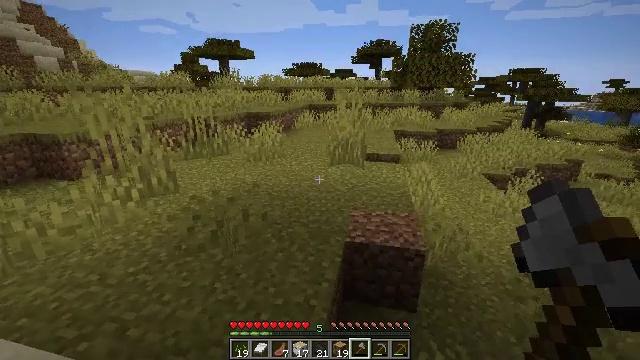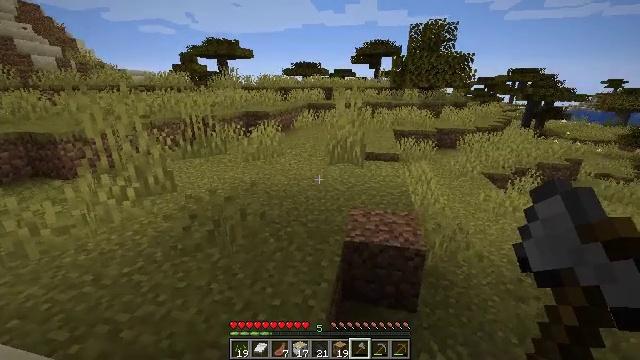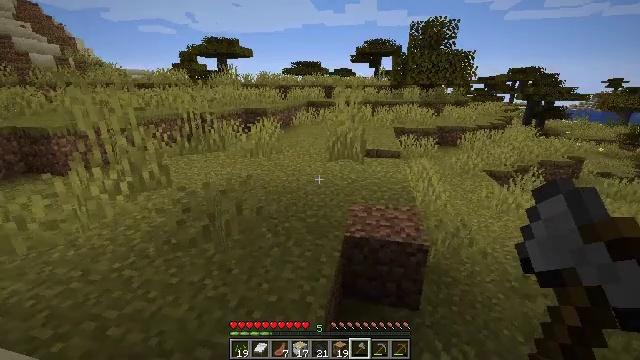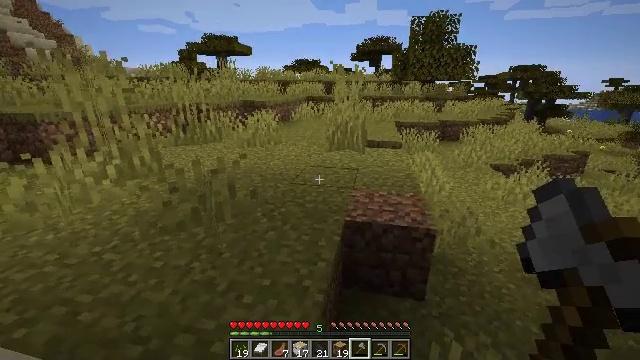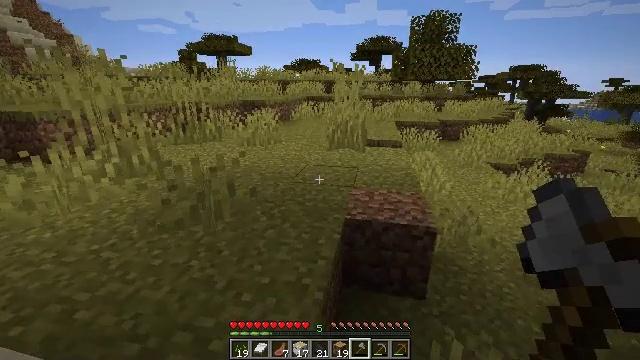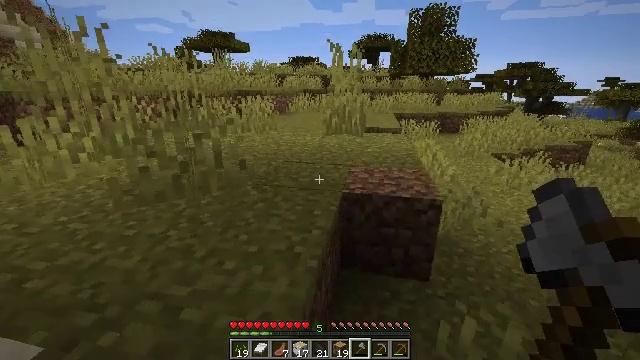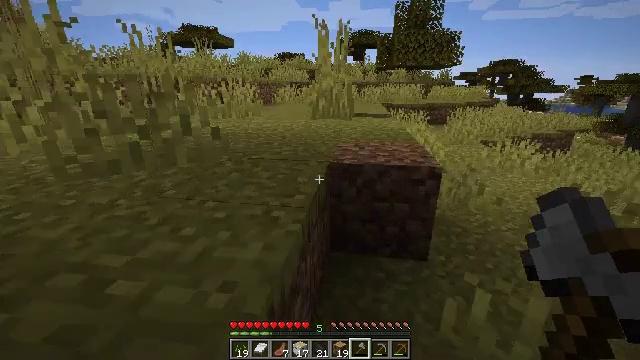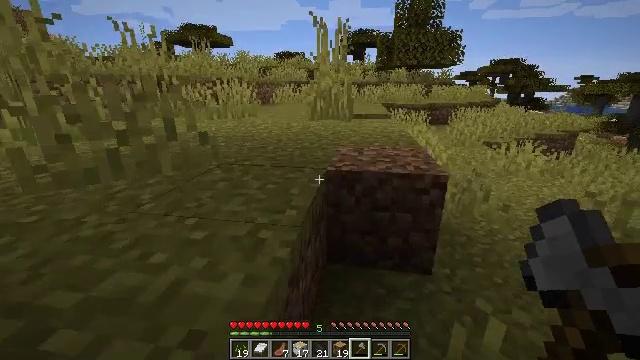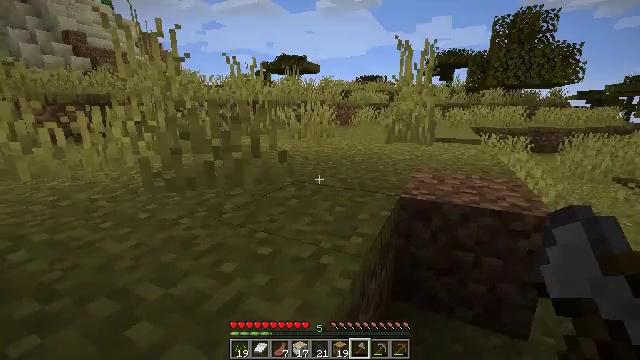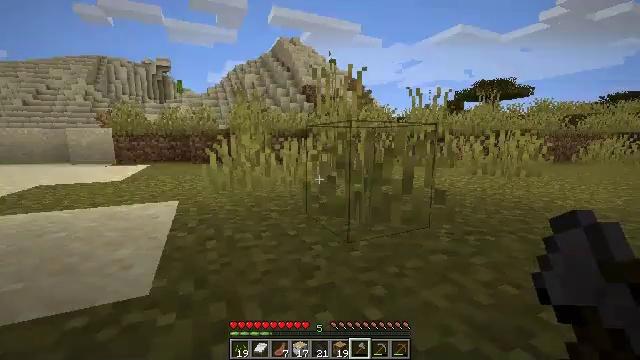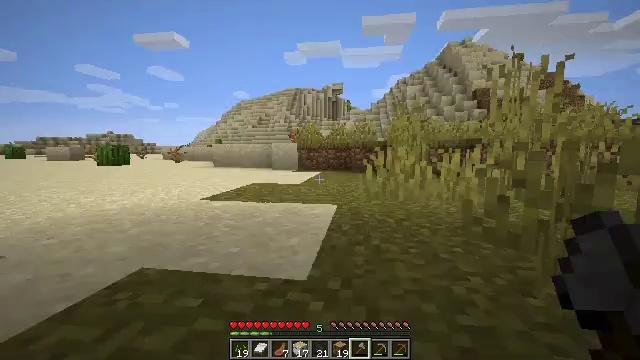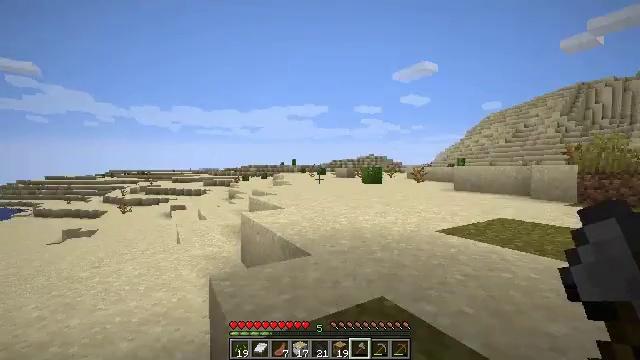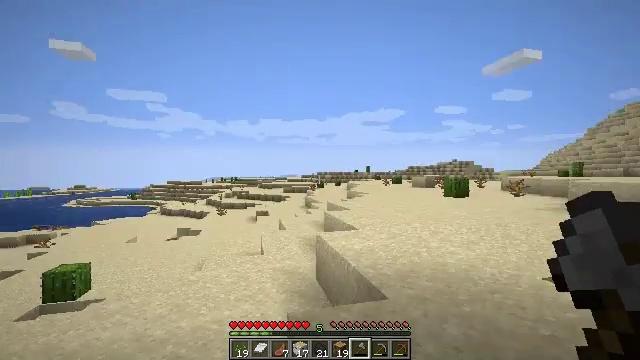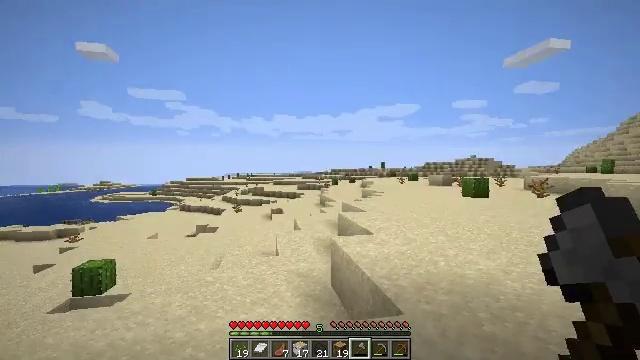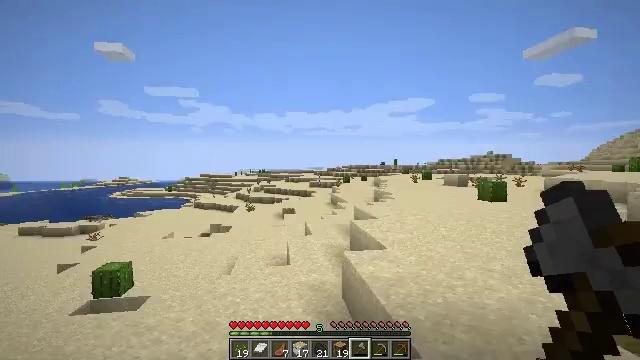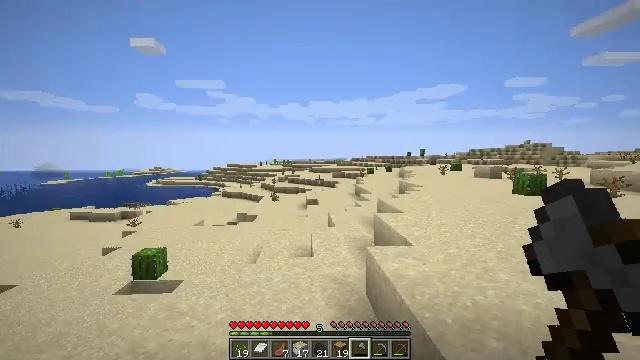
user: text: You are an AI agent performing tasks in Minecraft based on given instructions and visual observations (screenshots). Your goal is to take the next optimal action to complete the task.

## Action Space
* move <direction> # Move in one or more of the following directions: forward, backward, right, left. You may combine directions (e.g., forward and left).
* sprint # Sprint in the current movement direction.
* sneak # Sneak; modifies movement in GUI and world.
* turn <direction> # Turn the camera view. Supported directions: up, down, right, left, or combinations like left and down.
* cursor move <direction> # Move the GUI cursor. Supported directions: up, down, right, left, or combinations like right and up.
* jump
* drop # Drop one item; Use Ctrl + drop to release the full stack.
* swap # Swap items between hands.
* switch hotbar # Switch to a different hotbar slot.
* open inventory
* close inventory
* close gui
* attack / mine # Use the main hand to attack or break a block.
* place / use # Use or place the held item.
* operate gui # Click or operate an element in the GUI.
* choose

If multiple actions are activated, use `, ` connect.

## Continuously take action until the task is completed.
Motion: motion action
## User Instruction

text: Prepare cooked mutton using the furnace.
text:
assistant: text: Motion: move forward
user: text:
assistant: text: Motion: move forward
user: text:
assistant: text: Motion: move forward
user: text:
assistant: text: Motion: move forward
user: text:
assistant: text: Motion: move forward
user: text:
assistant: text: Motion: move forward, turn right
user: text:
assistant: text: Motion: move forward
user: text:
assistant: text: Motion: move forward, turn left and up
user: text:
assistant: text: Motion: move forward, turn left and up
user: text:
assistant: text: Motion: move forward, turn left and up
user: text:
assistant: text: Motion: move forward, turn left and up, jump
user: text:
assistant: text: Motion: move forward, turn left and up, jump
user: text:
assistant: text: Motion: move forward, turn left, jump
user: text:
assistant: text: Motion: move forward, turn left and down, jump
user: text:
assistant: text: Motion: move forward, turn left and down, jump
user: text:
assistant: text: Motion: move forward, turn left and down
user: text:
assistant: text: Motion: move forward, turn left and down
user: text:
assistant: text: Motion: move forward, turn left and down
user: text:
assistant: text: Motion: move forward, turn left and down
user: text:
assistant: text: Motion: turn left and down
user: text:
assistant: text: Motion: turn left
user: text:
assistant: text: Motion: move forward, turn left and down
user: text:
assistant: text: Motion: move forward, turn left
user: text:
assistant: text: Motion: no_op
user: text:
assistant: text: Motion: move forward
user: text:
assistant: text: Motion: move forward
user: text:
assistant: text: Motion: move forward
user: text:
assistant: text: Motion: move forward, turn left
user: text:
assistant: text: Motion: move forward, turn left
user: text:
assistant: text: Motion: move forward, turn left